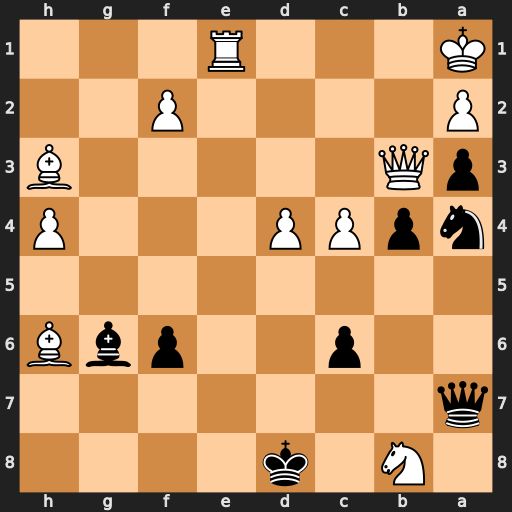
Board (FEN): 1N1k4/q7/2p2pbB/8/npPP3P/pQ5B/P4P2/K3R3
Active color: b
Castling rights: -
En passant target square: -
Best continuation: Qxd4+ Qc3 Qxc3#